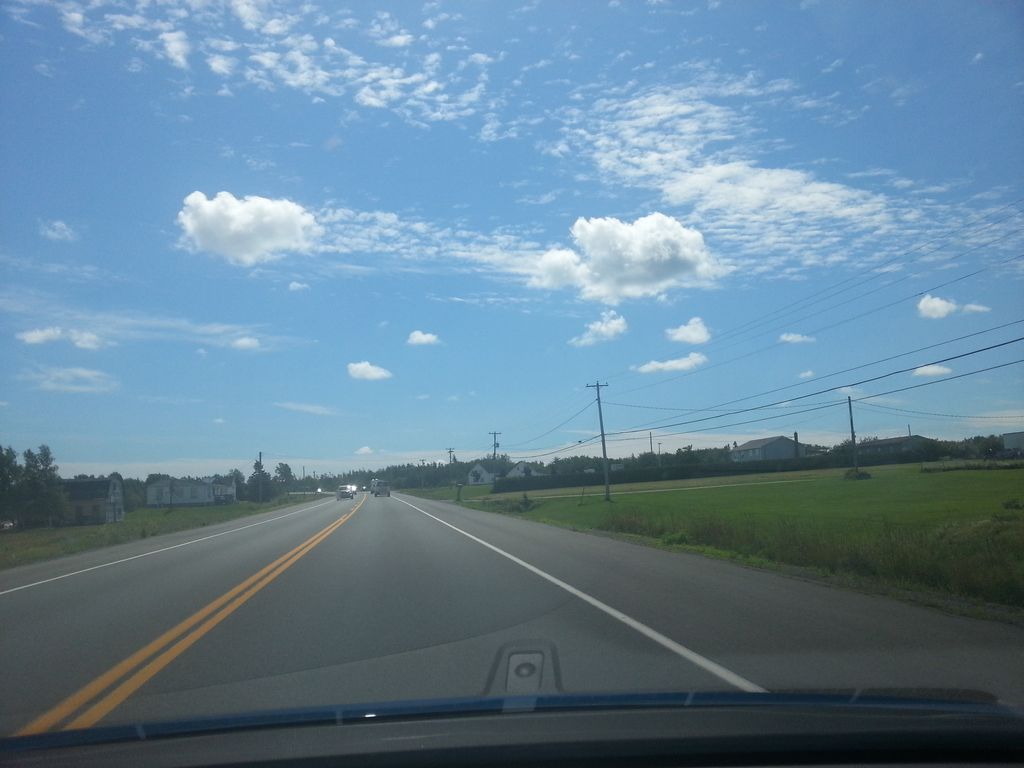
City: charlottetown